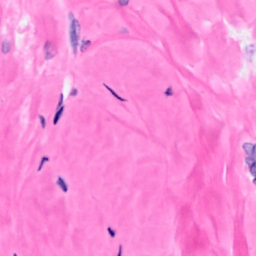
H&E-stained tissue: Breast